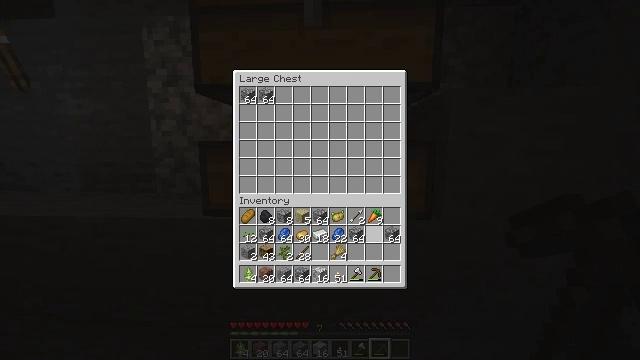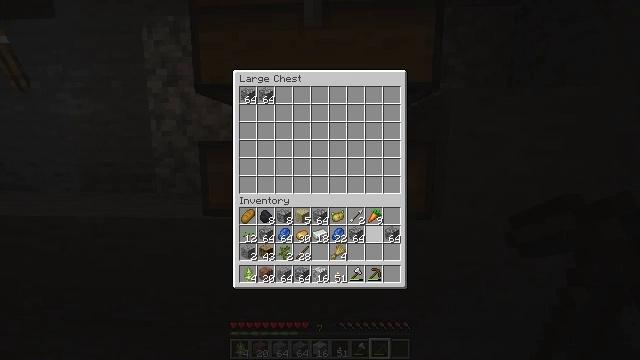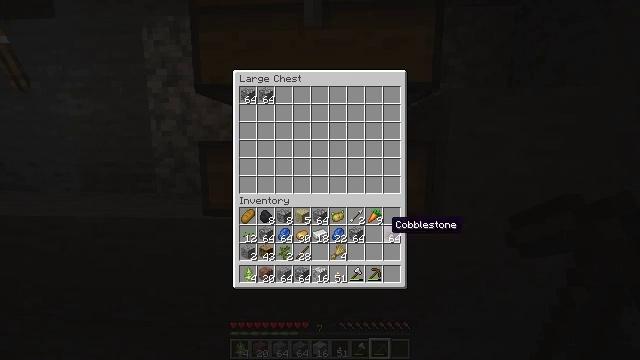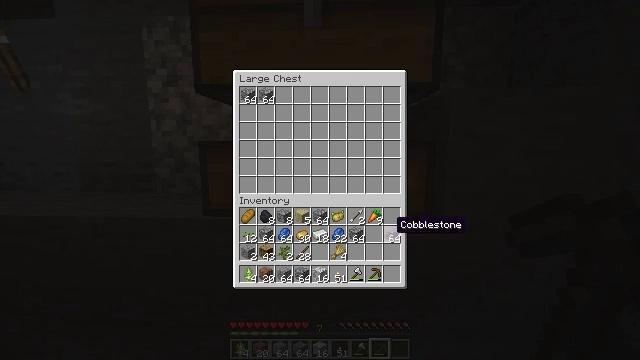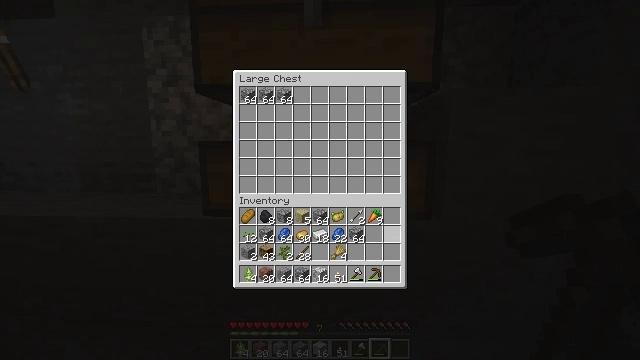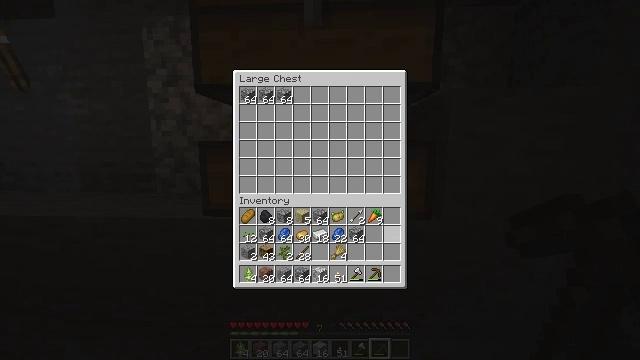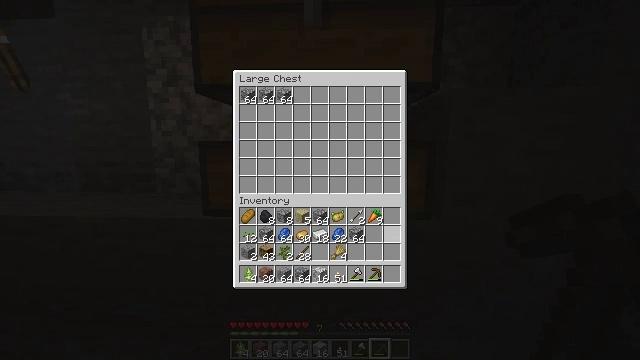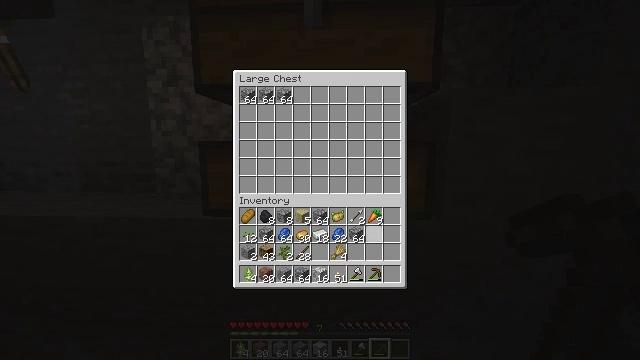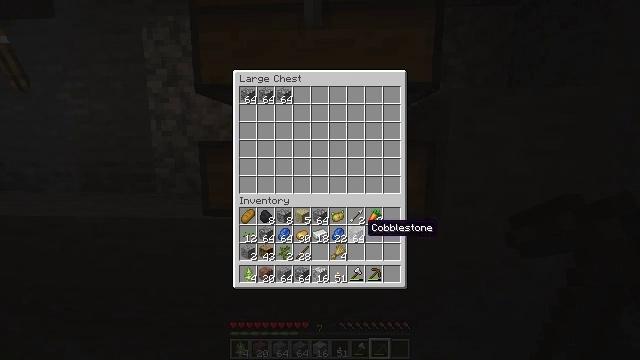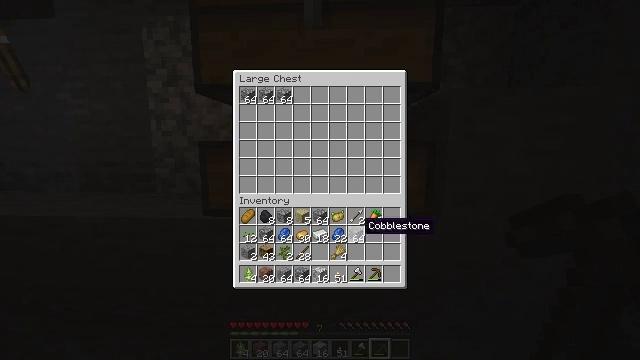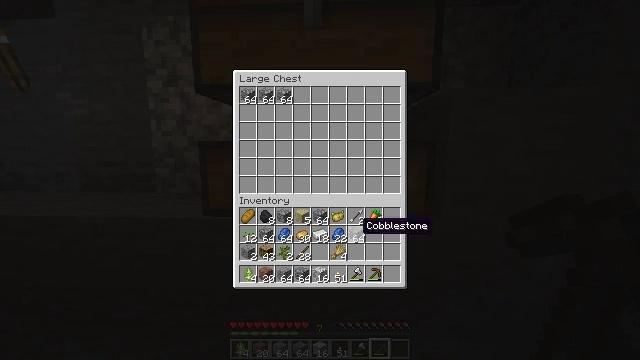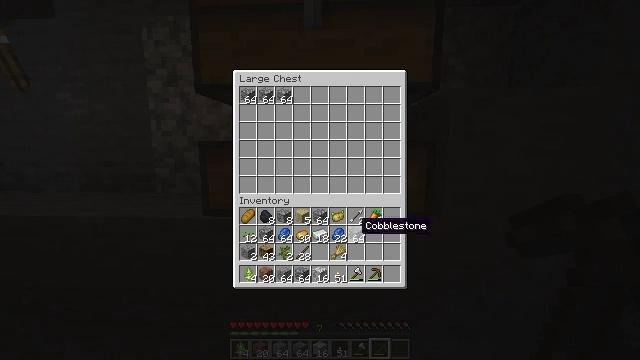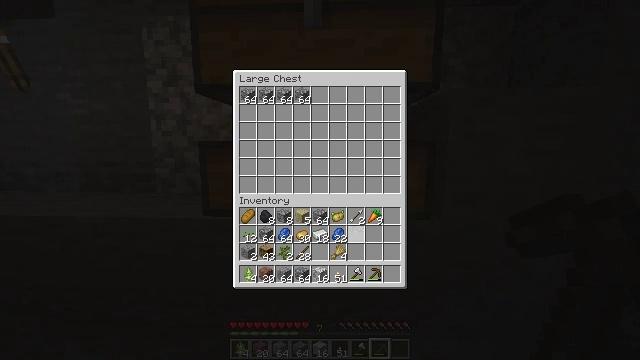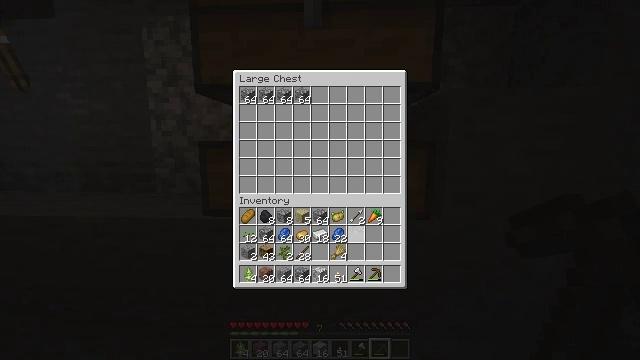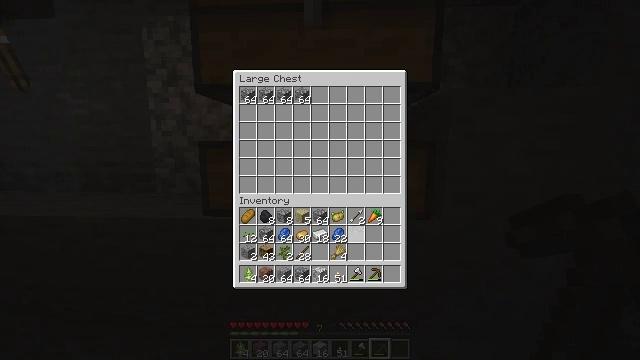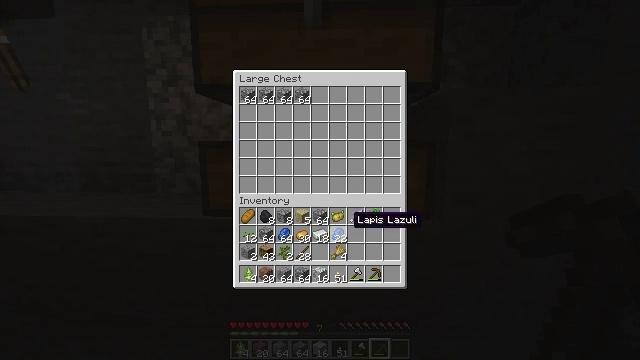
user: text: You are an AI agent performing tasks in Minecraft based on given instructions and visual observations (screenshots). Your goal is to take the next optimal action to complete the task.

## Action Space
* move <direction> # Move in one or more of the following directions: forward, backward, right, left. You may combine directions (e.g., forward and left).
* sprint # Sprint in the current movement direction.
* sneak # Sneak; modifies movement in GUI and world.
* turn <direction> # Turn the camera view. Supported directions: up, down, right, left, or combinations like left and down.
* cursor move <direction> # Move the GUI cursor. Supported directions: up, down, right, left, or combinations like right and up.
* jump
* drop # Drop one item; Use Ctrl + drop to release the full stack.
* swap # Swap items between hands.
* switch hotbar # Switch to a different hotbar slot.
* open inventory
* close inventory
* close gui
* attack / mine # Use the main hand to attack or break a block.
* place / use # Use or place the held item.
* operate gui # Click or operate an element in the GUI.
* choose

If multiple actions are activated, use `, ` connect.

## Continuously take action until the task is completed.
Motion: motion action
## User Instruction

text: Mine the furnace to collect it.
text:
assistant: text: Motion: sneak
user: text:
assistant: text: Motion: sneak, cursor move right
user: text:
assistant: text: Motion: sneak
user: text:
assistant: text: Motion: sneak, choose
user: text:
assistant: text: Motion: sneak, choose
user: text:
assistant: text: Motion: sneak, choose
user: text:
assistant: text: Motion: sneak, cursor move left
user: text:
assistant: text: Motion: sneak
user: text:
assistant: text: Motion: sneak
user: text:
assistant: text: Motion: sneak
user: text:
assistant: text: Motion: sneak
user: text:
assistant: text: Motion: sneak, choose
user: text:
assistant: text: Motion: sneak, choose
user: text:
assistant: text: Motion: sneak, choose
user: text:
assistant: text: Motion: sneak
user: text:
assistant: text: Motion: sneak, cursor move up
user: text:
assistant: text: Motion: sneak
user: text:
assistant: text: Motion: sneak, cursor move left
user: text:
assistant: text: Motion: sneak
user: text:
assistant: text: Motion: sneak
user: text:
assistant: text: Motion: sneak
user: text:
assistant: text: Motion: sneak
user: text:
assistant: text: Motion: sneak
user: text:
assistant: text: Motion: sneak
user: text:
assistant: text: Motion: sneak, choose
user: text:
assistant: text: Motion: sneak, choose
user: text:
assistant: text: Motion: sneak, cursor move left, choose
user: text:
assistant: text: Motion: sneak
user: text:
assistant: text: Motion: sneak
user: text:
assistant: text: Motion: sneak, cursor move left